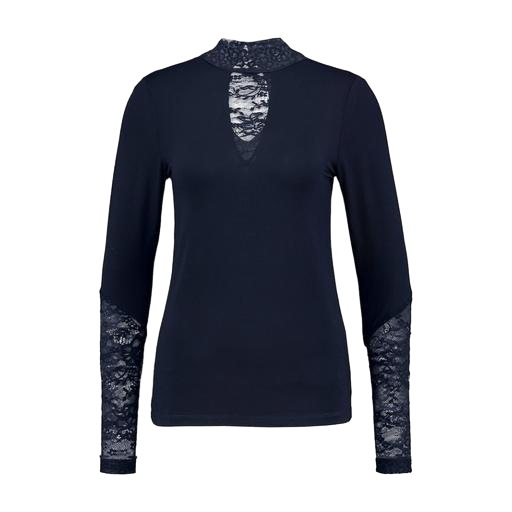
blue premium high neck top lace, blue shayna mock-turtleneck lace top, long-sleeve top, white background